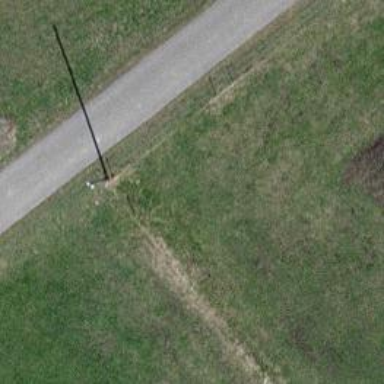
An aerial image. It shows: Minor power line.